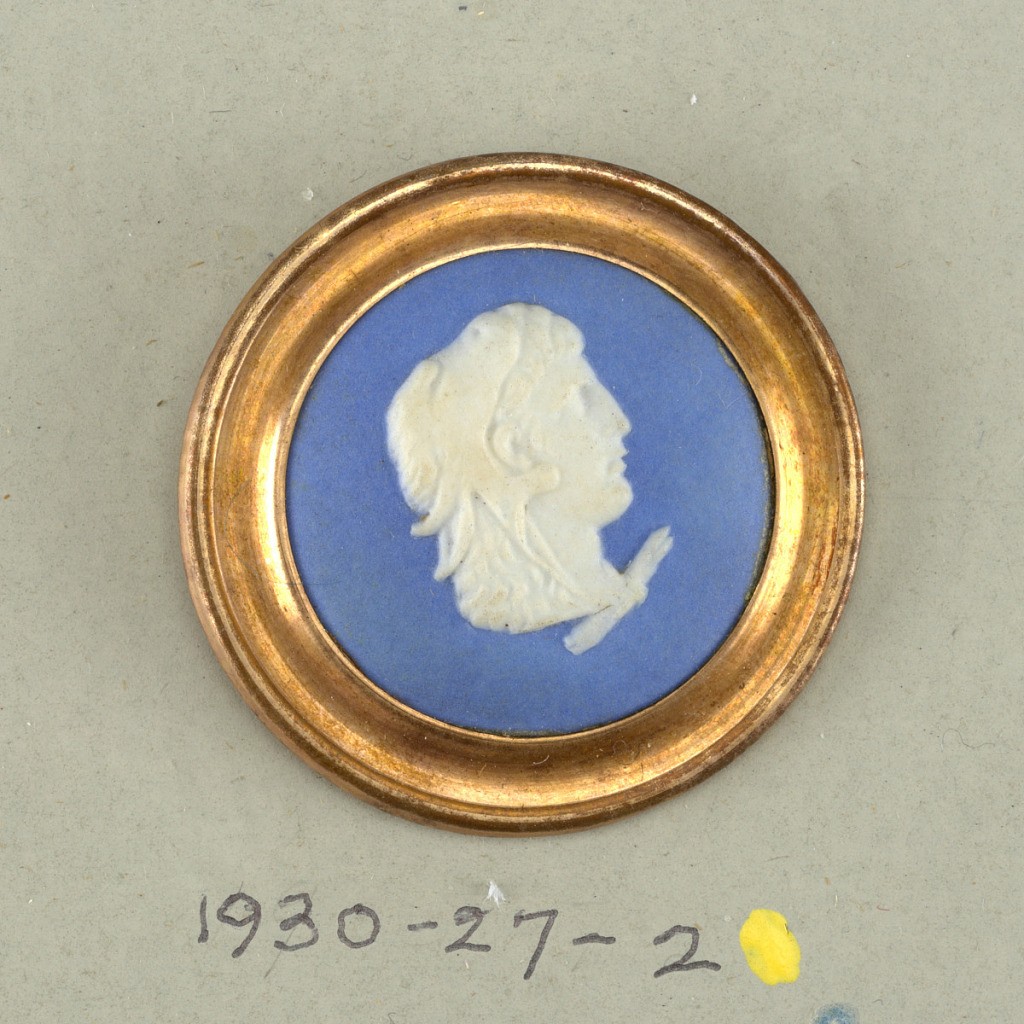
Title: Button
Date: late 18th century
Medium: Stoneware mounted in copper
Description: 1930-27-2: Rounded medallion showing classical head (man's) i...